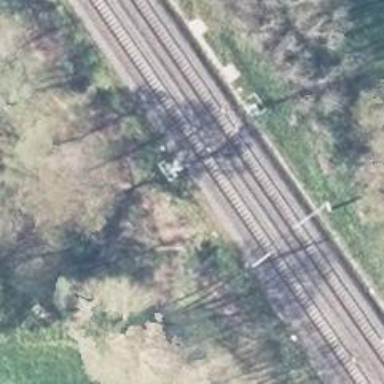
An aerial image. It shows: Railway signal.